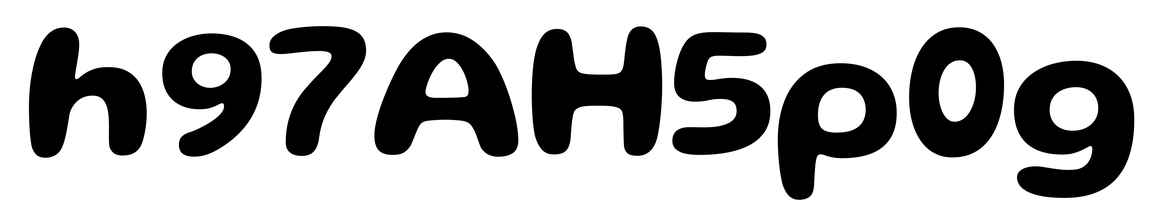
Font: Gluten_SemiBold